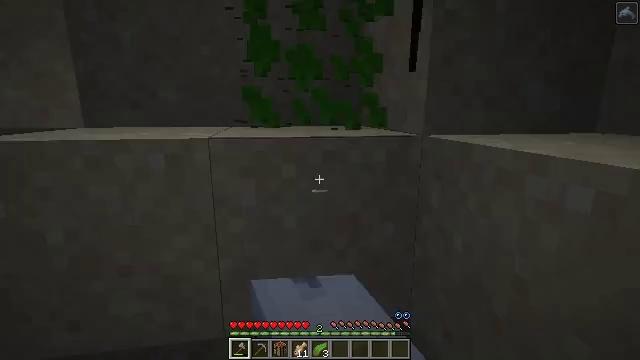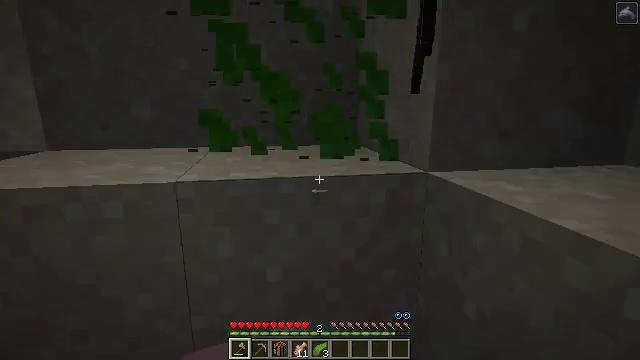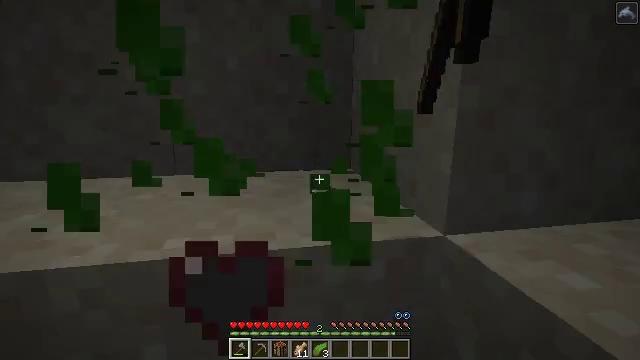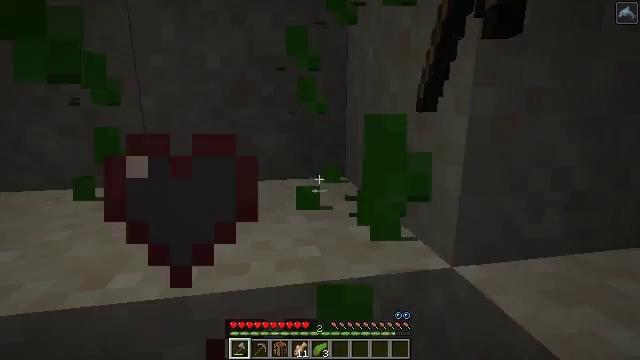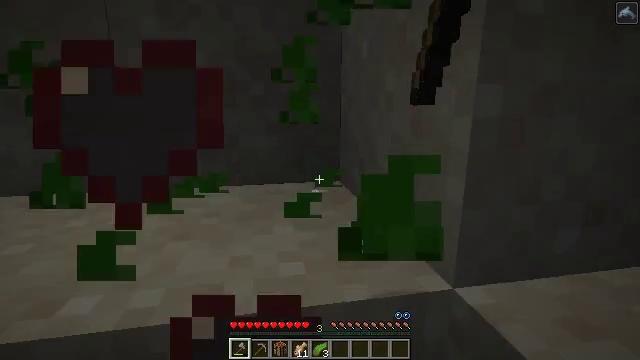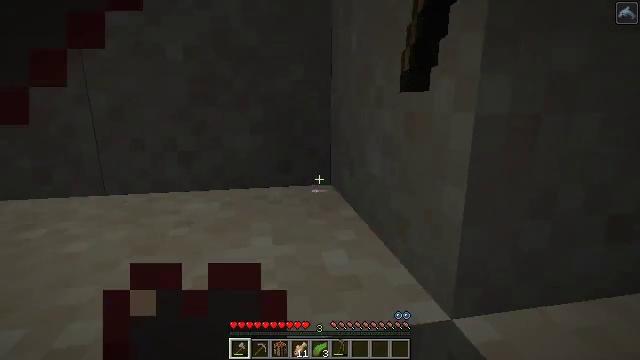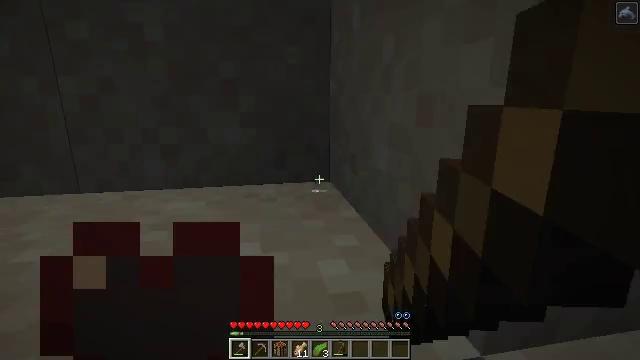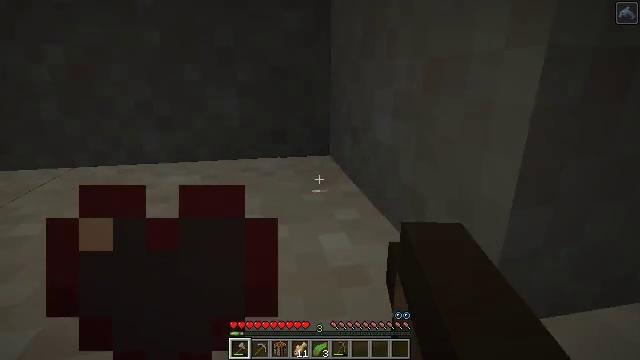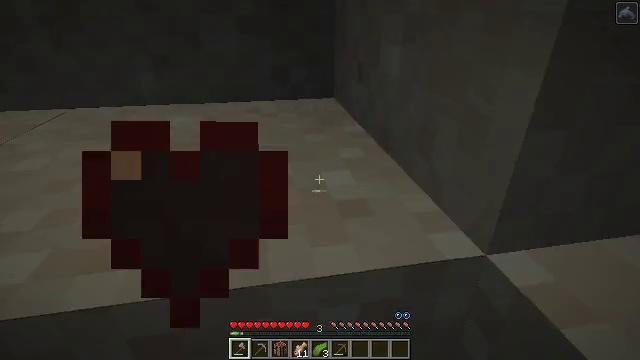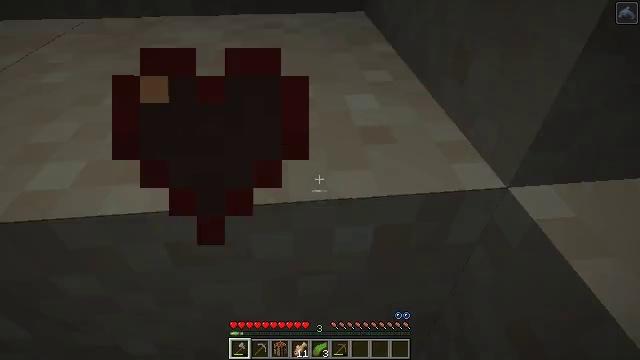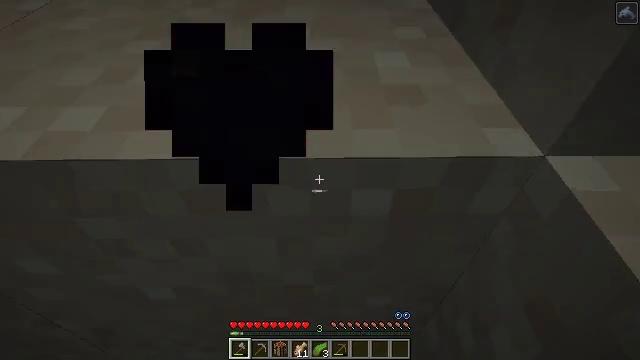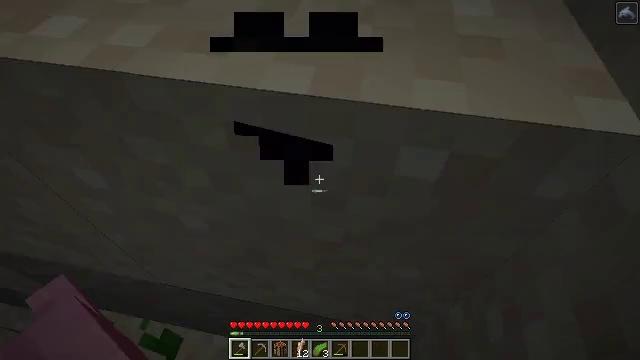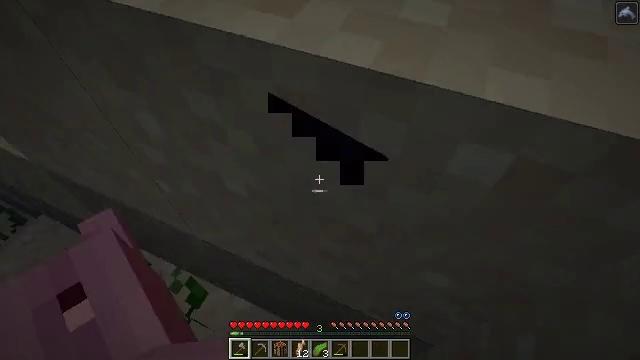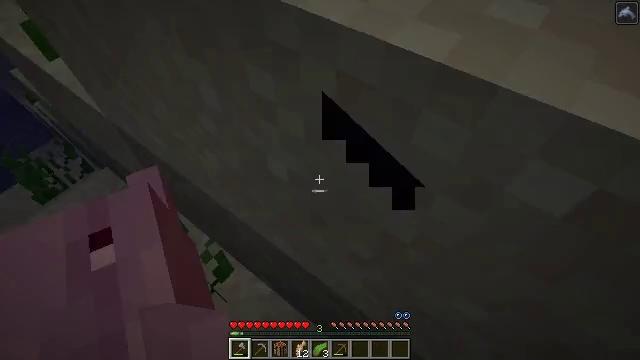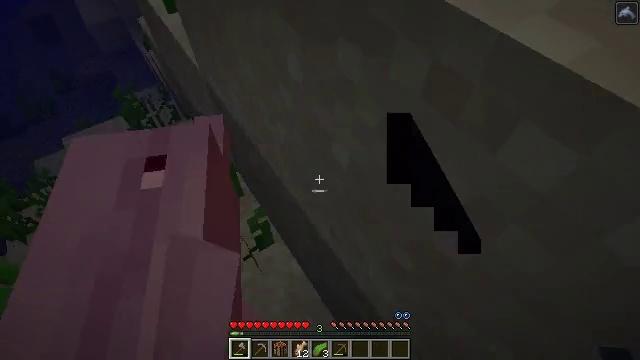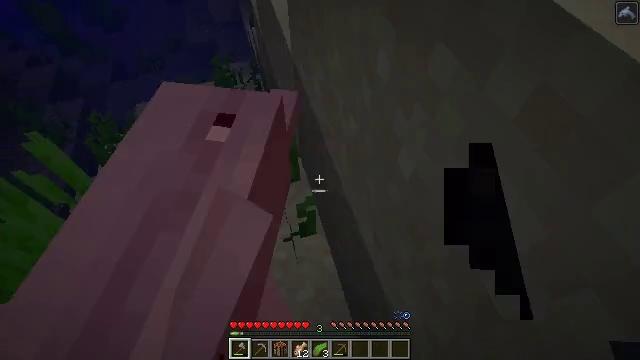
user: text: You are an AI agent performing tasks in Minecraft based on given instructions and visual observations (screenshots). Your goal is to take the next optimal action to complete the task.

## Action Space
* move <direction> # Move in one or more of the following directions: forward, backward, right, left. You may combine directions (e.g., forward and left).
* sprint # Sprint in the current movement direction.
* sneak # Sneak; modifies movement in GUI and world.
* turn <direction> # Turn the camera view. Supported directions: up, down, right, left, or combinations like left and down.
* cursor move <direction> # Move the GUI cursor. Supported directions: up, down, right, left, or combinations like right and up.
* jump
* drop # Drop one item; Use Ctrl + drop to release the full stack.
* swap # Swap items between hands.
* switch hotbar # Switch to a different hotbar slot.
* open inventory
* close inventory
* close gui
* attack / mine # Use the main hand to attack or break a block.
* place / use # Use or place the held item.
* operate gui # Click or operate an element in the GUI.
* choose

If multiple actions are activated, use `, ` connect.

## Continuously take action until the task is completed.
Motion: motion action
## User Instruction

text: Break the seagrass in the ocean.
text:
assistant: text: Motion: no_op
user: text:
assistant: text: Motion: move back
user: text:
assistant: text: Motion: move back
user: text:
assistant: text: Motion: move back
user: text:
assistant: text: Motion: move back
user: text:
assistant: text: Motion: move back
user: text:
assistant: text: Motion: turn down
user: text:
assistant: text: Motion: turn down
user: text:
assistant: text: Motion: turn left and down
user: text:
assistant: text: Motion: turn left and down
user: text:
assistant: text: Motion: turn left and down
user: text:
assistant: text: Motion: turn left and down
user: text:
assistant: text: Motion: turn left
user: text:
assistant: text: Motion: turn left
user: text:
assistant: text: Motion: turn left
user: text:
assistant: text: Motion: turn left
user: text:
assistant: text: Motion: turn left
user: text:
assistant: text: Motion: turn left
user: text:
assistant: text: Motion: turn left and up, attack / mine
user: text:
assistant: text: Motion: turn left and up, attack / mine
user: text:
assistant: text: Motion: turn left and up, attack / mine
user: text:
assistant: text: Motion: move forward, turn left and up
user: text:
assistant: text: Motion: move forward
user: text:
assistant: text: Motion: move forward, turn left and up
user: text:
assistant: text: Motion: move forward, turn left and up
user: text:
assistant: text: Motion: turn left